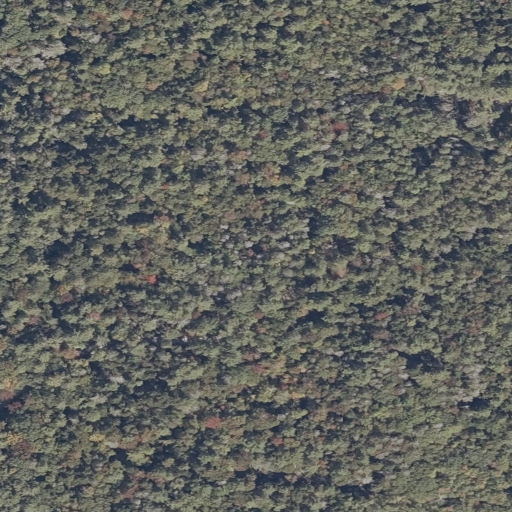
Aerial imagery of cape in Maine named Wolf Neck containing evergreen forest, open development, mixed forest, herbaceous wetlands, and open water